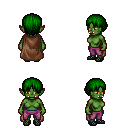
a pixel art fantasy rpg character, female body template, orc, green skin, brown cape, magenta pants, green plain hairstyle, ghillies, four views (front, back, left, right), 2x2 character sprite sheet, small pixel art, hard edges, no anti-aliasing